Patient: sex M, age 44
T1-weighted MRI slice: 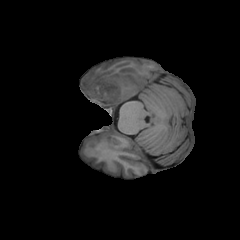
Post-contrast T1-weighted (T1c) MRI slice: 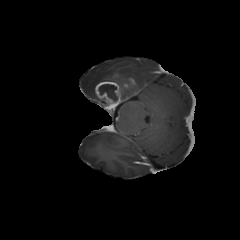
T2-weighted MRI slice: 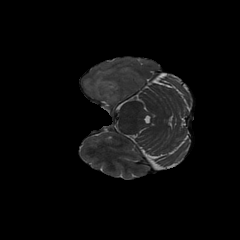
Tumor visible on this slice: yes
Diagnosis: Glioblastoma, IDH-wildtype
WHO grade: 4